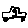
Label: car